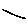
Label: line